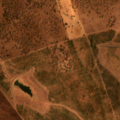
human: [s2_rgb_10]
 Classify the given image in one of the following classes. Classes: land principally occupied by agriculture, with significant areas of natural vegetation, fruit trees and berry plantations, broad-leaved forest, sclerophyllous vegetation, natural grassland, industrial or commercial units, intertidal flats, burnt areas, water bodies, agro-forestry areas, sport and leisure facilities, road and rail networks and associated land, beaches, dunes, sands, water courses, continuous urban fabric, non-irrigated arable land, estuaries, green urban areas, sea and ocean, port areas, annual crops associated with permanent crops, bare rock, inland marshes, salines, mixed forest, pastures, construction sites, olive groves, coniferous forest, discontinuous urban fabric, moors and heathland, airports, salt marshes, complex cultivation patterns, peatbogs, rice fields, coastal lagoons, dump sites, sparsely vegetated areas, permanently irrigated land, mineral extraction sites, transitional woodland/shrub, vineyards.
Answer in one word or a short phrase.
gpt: pastures, agro-forestry areas, transitional woodland/shrub